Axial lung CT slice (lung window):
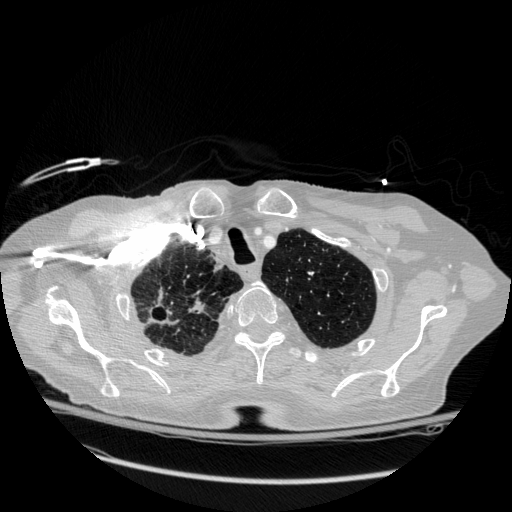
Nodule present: no